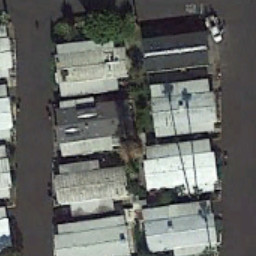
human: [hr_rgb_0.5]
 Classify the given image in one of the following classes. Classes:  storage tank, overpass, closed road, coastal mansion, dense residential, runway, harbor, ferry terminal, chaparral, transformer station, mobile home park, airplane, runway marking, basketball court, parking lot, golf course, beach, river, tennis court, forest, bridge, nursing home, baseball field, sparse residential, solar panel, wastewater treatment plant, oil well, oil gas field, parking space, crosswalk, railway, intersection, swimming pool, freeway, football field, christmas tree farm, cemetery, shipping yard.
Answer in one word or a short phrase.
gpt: mobile home park